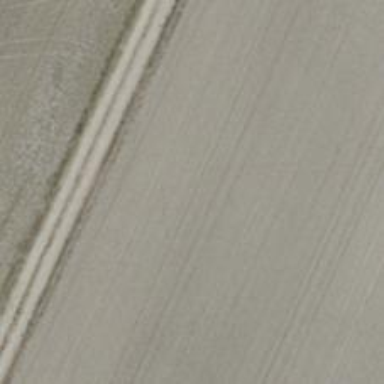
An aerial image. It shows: Track with grade 5 tracktype.